This time-frequency spectrogram was computed from a bearing vibration snapshot; brighter regions carry more energy. Classify the bearing condition as one of: normal, inner_race, outer_race, ball.
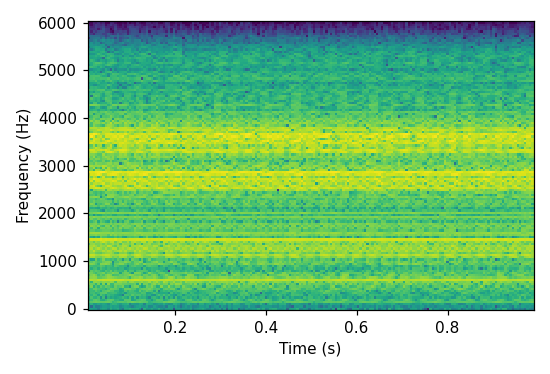
Answer: inner_race